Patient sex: F
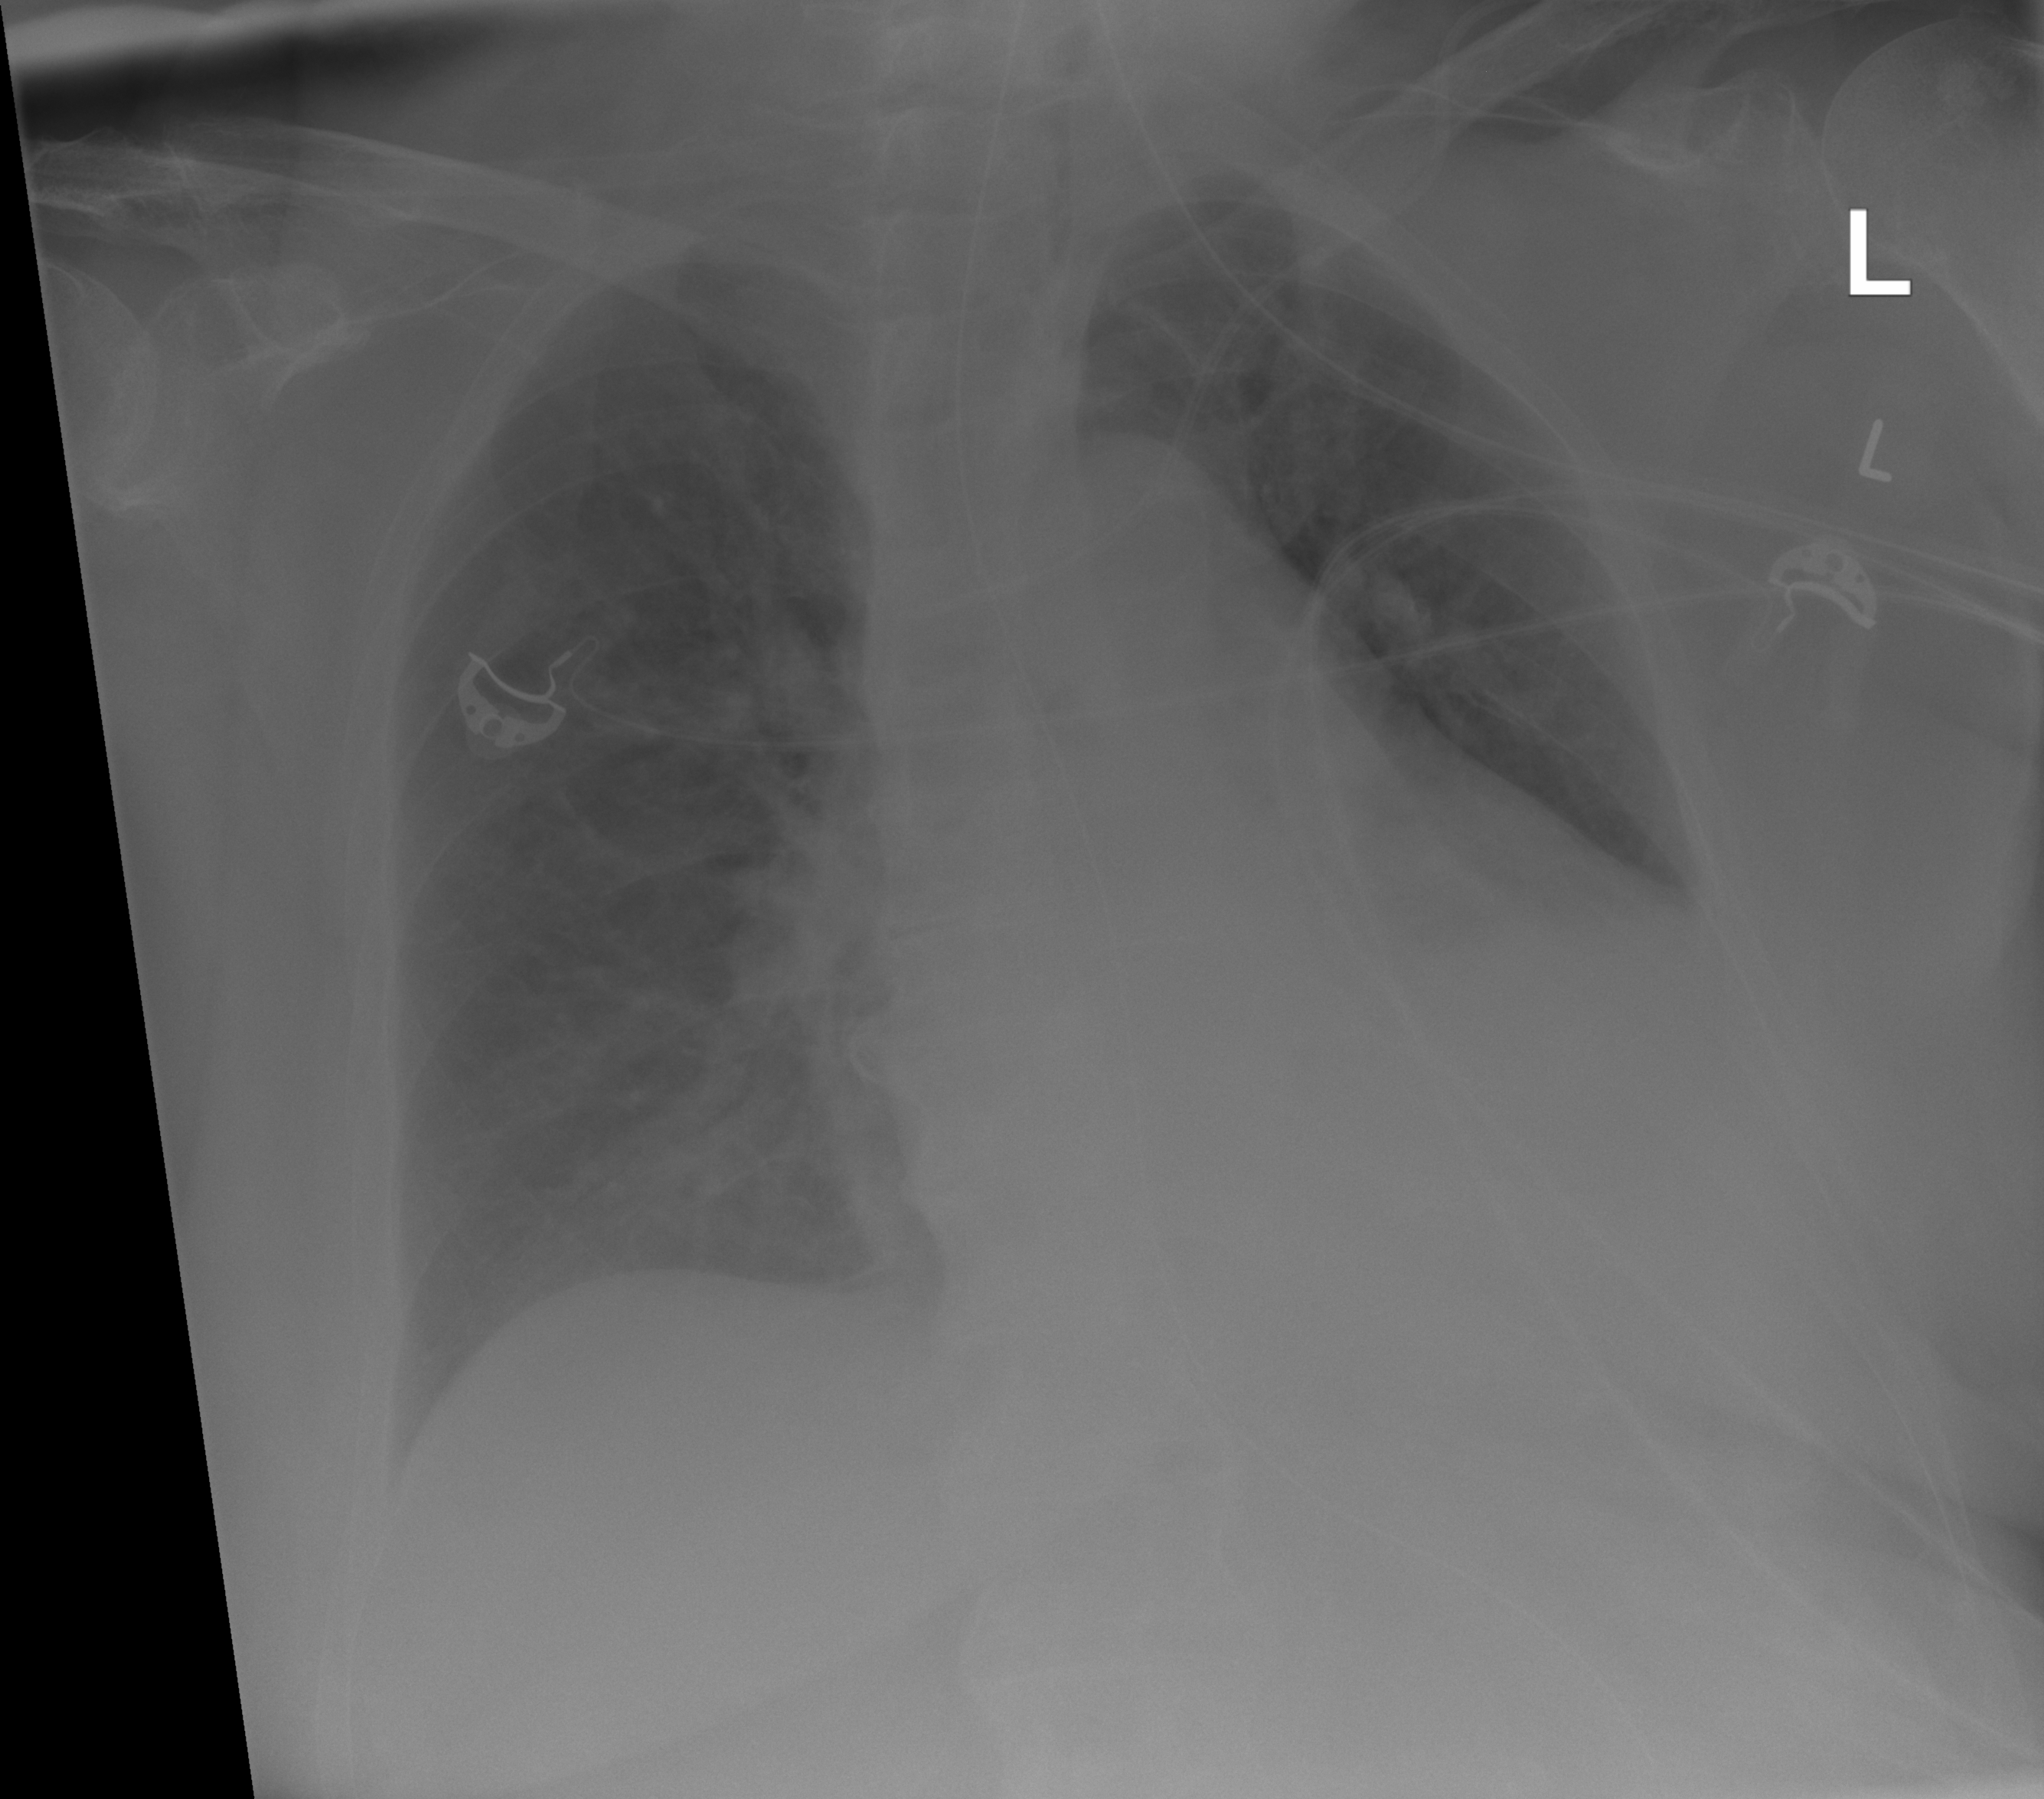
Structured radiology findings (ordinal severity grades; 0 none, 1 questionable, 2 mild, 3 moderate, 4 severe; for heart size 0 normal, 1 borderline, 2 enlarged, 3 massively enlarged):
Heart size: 2
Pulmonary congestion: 0
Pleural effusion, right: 0
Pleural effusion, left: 2
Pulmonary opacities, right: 0
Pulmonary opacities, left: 0
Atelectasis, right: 0
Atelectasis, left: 2